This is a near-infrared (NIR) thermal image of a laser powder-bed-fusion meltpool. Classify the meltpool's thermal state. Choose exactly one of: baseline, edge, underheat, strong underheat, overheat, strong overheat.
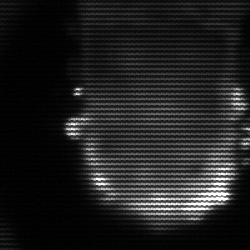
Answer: baseline